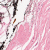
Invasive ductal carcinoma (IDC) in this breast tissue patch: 0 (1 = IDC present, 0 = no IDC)